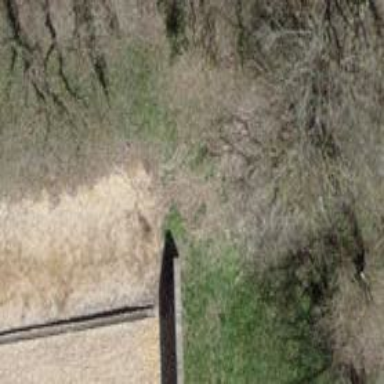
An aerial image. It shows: Retaining wall.